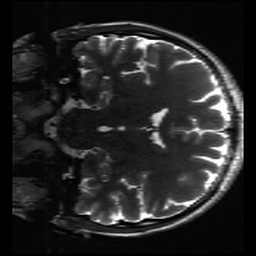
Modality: inplaneT2
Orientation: coronal